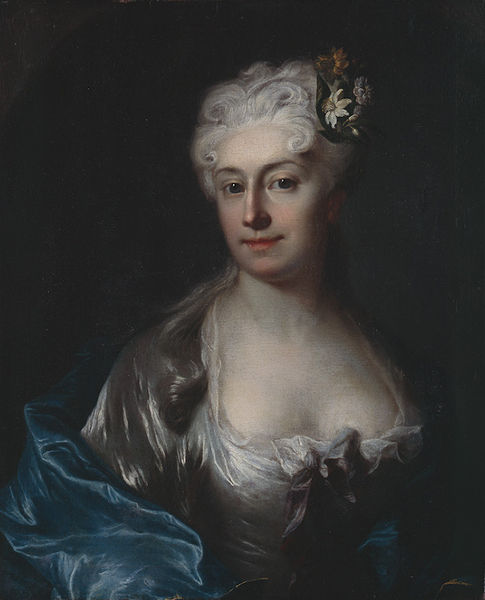
Titel: Gräfin Maria Magdalena von Dönhoff, geb. Gräfin Bielinska
Künstler: Adám Mányoki
Standort: Karlsruhe
Institution: Staatliche Kunsthalle Karlsruhe
Schlagwörter: blau, blue, fancy, folds, hat, oil, red, white, black, dark, dress, face, female, formal, france, golden, gray, grey, hair, lace, lady, nose, old, painting, portrait, sit, woman, flowers, gown, looking, brown, flower, silver, classical, frau, skin, background, ear, girl, head, orange, young, germany, baroque, eyes, noble, ribbon, sash, spain, light, bodice, bust, gaze, look, shawl, shadow, brow, chin, mouth, scarf, silk, french, curls, smile, curl, breast, tie, satin, smiling, victorian, person, human, royal, schwarz, cheeks, cloak, neck, beauty, ears, shiny, england, red lips, bare, breasts, chest, beautiful, lips, pale, shading, shadows, canvas, genre, cheek, eyebrows, staring, blumen, money, romantik, rococo, rich, plain, forehead, bow, haare, royalty, pornographic, porcelain, ruffles, kleid, corset, wig, bosom, cleavage, ugly, daisy, queen, cream, european, wigs, grin, serene, monarch, grey hair, aristocrat, hairstyle, portait, hare, wealth, curly hair, decollete, brows, curly, lipstick, eye lid, mistress, ringlets, mozart, boobs, vigee lebrun, white hair, gray hair, pleasant, regal, romaticism, davinci, updo, wrap, antoniette, biedermeier, weißes haar, lächeln, porn, dark eyes, dark-eyed, powdered wig, front view, powdered, slight smile, dark background, dekoltee, dekolletee, blue shawl, black eyes, node, orn, milf, courset, lipps, ts, marie antonnette, pale face